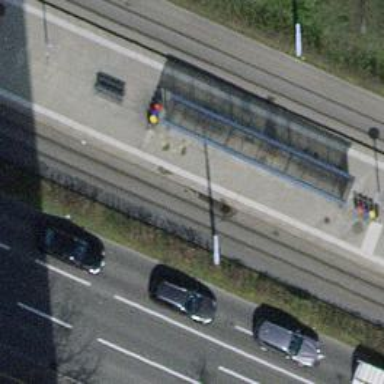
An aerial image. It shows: Tram stop for public transport.